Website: macys
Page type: customer-info-address
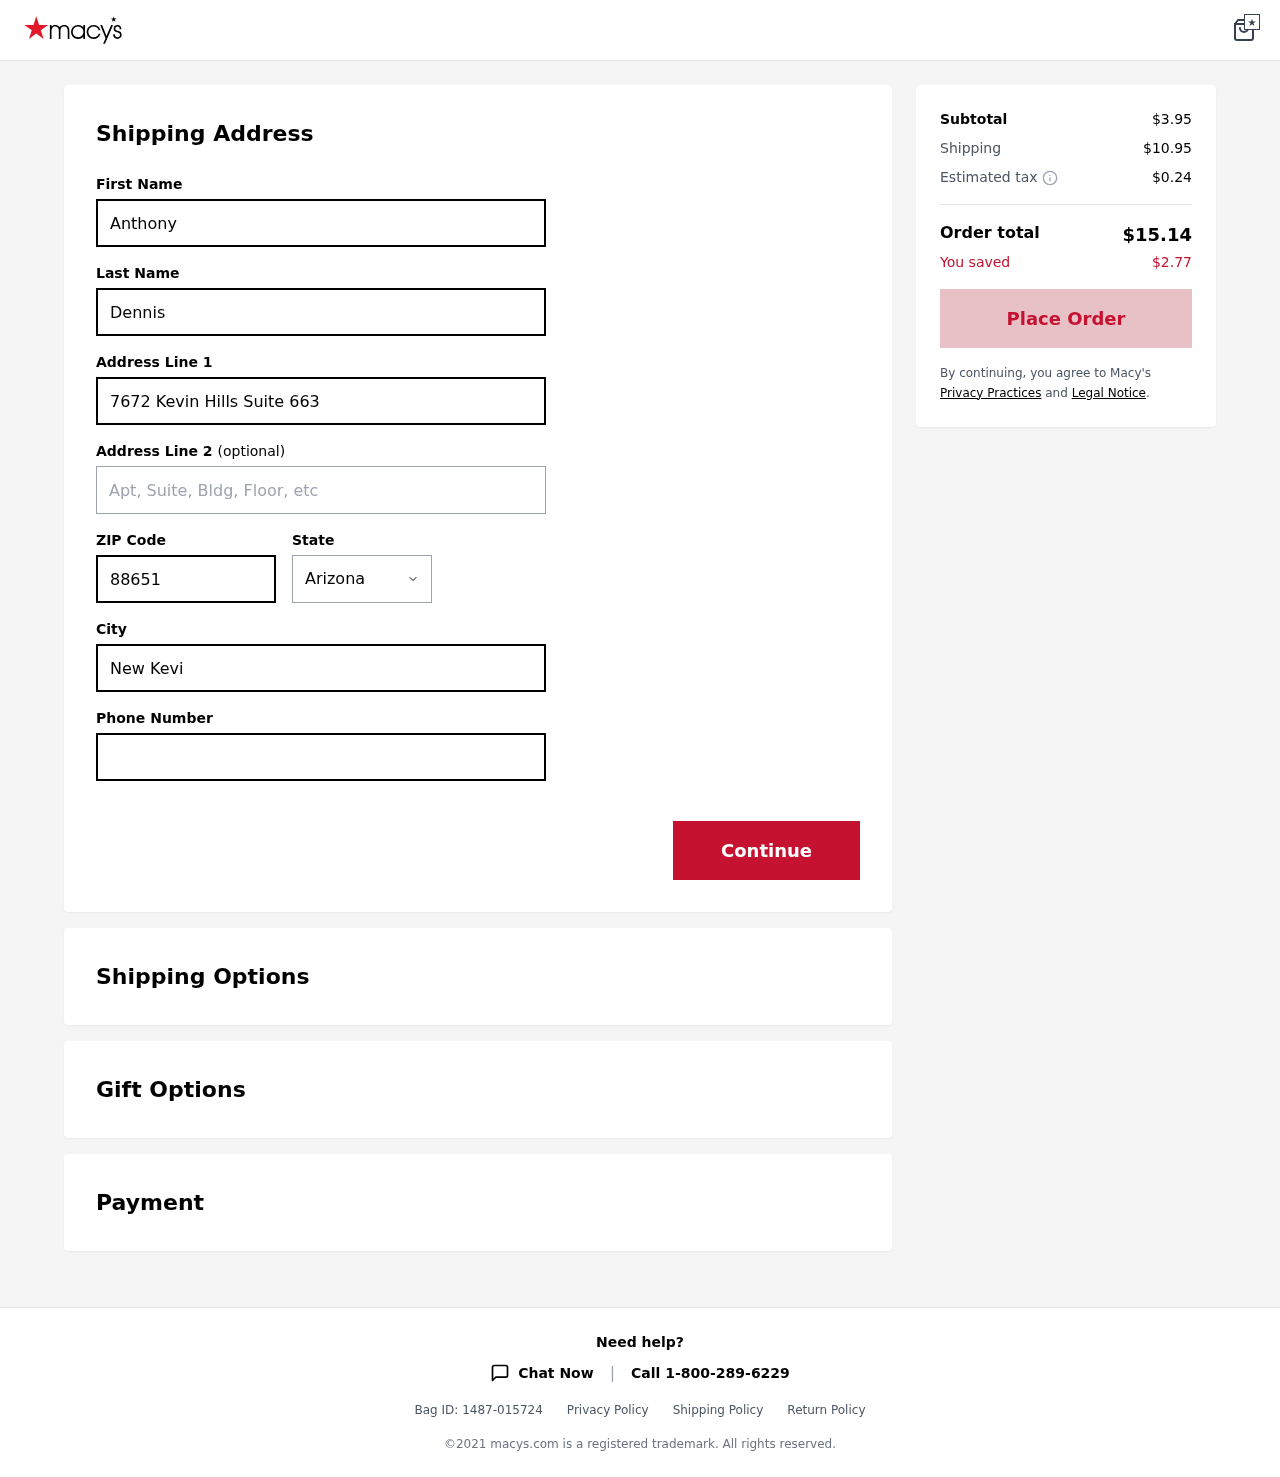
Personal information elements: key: PII_CITY
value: New Kevinbury
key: PII_FIRSTNAME
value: Anthony
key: PII_LASTNAME
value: Dennis
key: PII_PHONE
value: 3767963417
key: PII_POSTCODE
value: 88651
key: PII_STATE
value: Arizona
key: PII_STREET
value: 7672 Kevin Hills Suite 663
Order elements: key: ORDER_SUBTOTAL
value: $3.95
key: ORDER_SHIPPING_COST
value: $10.95
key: ORDER_TAX
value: $0.24
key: ORDER_TOTAL
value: $15.14
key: ORDER_SAVINGS
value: $2.77